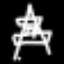
Label: The Eiffel Tower